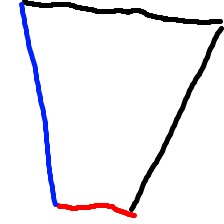
Shape: trapezoid